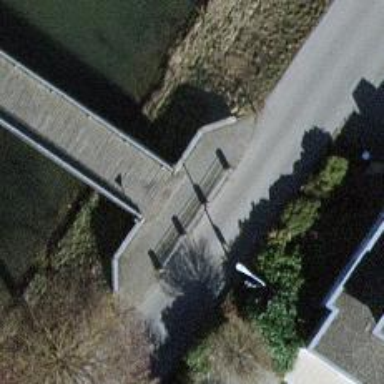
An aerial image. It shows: Footway on bridge.